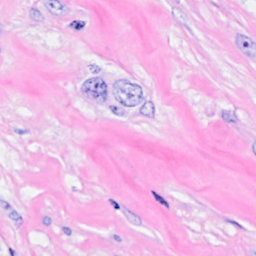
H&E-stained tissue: Breast